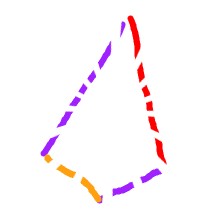
Shape: kite